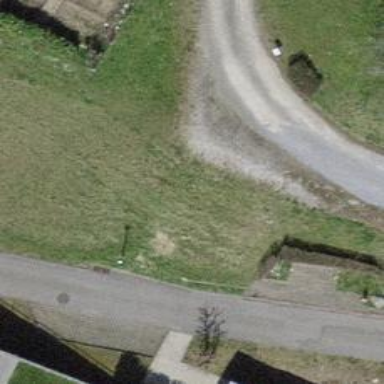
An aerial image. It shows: Alleyway designated as service road.